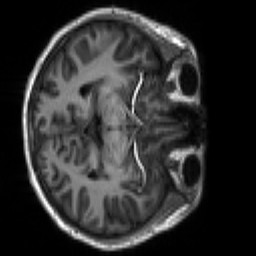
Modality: T1w
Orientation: axial
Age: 18
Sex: male
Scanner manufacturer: siemens
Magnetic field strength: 3 T
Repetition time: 2.3 s
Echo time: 0.00267 s